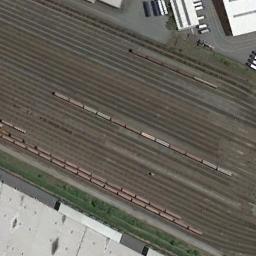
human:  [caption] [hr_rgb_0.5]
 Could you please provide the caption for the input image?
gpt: Several buildings of different shapes and sizes are beside the railway .

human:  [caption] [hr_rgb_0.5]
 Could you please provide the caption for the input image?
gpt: There is a train passing by in the picture .

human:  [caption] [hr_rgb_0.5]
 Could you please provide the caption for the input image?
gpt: These railways are flanked by some buildings and some trains are on the railways .

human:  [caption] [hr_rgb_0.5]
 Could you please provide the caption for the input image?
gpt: The railway is on the bare land next to some houses .

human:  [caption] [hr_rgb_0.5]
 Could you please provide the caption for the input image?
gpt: There are some white buildings beside the railway with three brown trains .